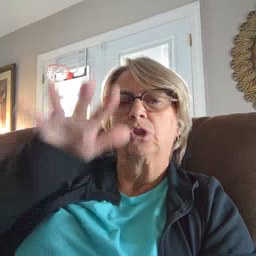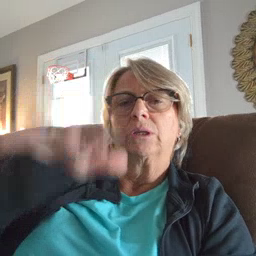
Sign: alligator